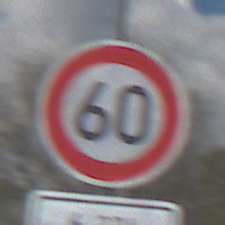
Verkehrszeichen: Geschwindigkeit60
Zusatzzeichen unten: ZeitangabenMitBeschraenkungAufWochentage4
Umgebung: Outdoor, Nature
Tageszeit: Midday
Wetter: PartlyCloudy
Licht: Natural
Jahreszeit: Autumn
Kontrast: HighContrast